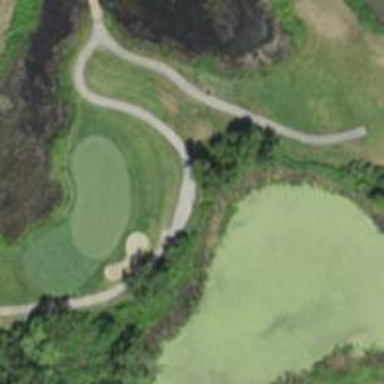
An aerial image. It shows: Path for both roads and golfers.